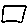
Label: square